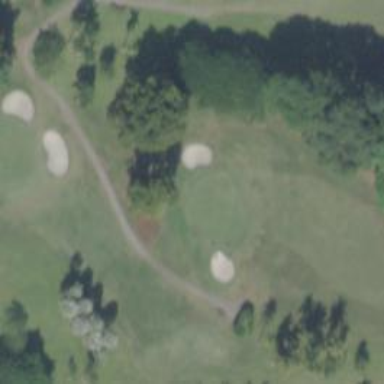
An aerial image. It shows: Golf tee.